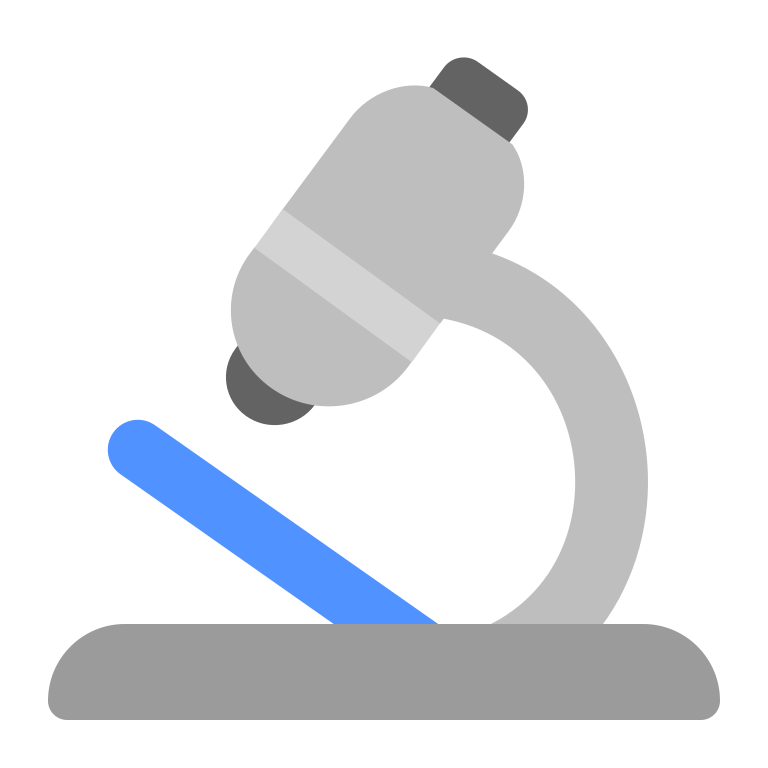
microscope flat